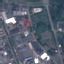
Land use / land cover class: Industrial